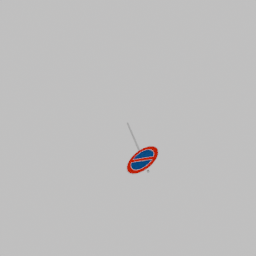
Label: architecture